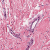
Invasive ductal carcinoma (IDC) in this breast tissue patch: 0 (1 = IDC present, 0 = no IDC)